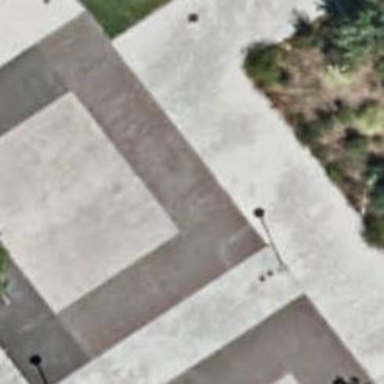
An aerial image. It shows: Pedestrian road with paving stones.